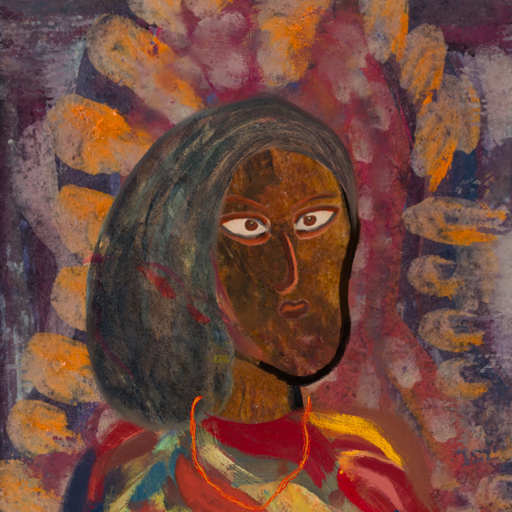
Background: Doll, Head And Neck Side: Mosgoul, Face Side: Roy_Bahadur, Bust: Mother_And_Son_Son, Hair Side: Gypsy_Mother, Head Accessory: Blank, Second Necklace: Gypsy_Mother_2, Necklace: Blank, Baby: Blank